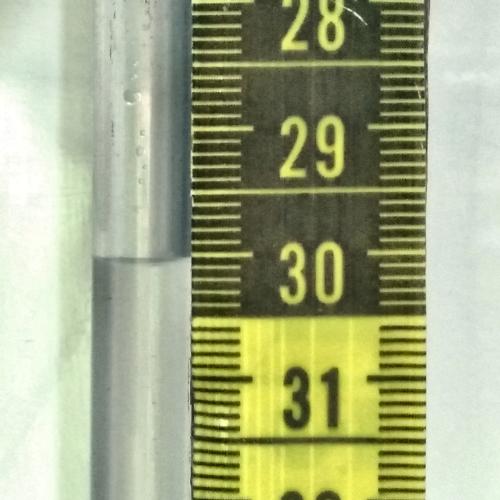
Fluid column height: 30.0 cm